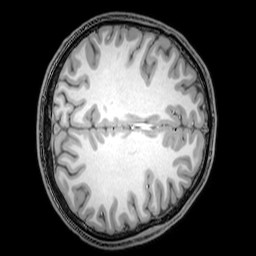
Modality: T1w
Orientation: axial
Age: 20
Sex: male
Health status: healthy
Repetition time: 0.081 s
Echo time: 0.037 s